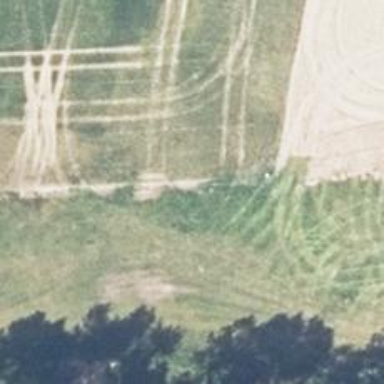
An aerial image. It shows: Track with ground surface. The track is Grade 4.